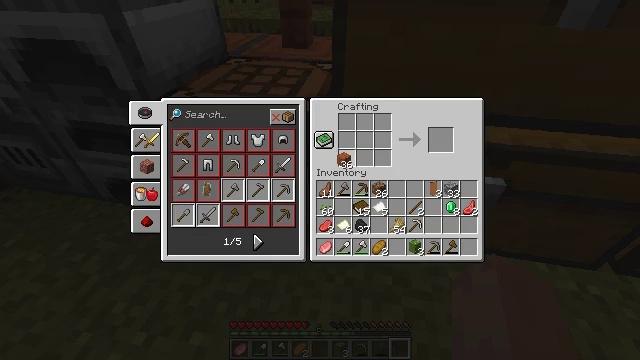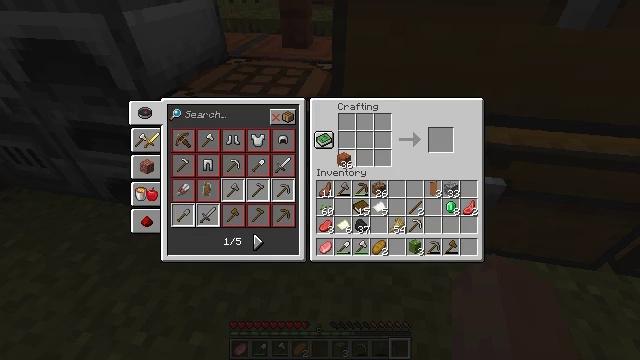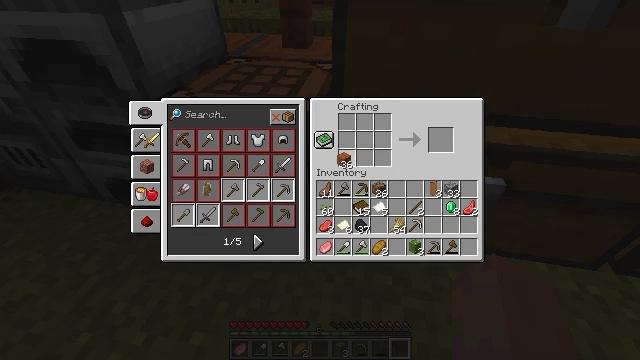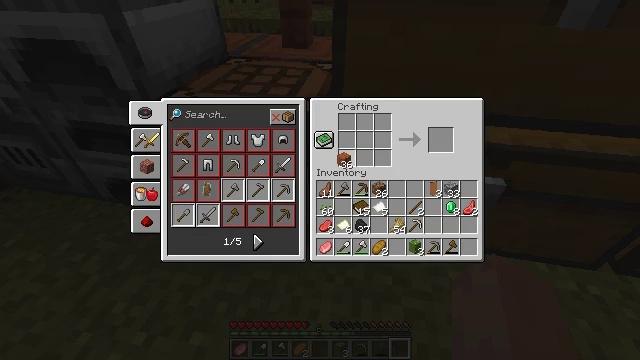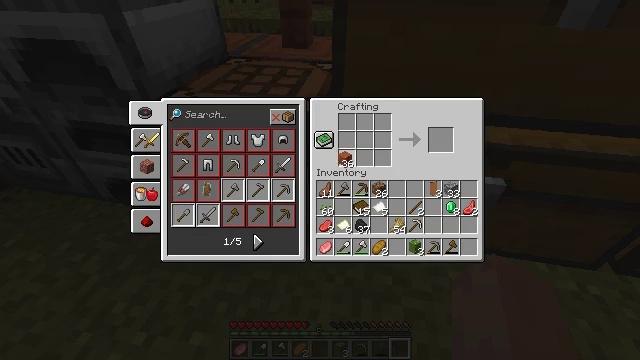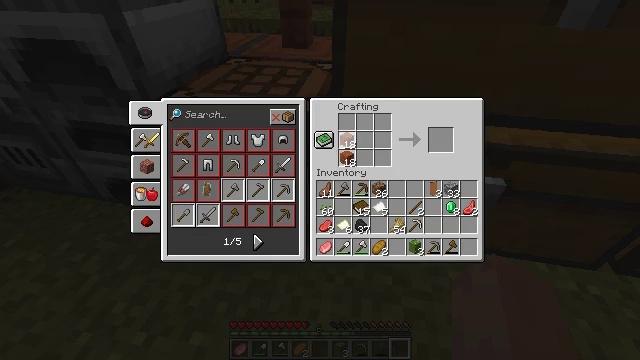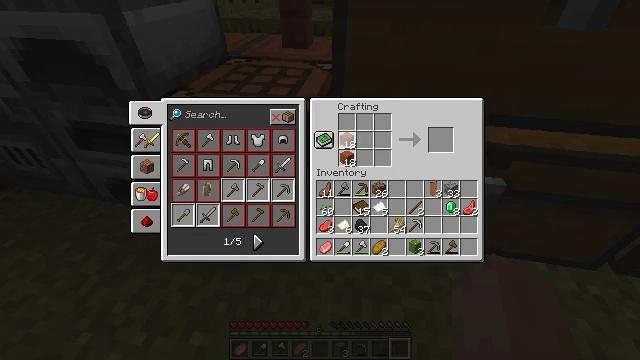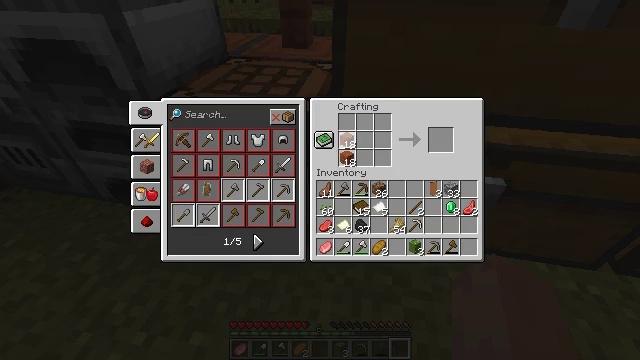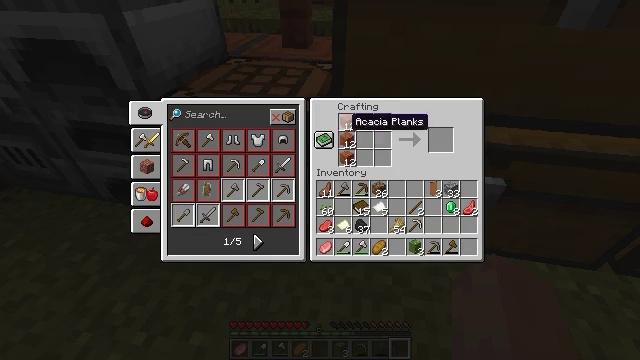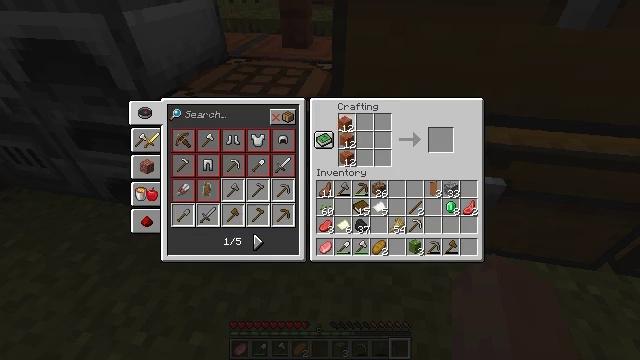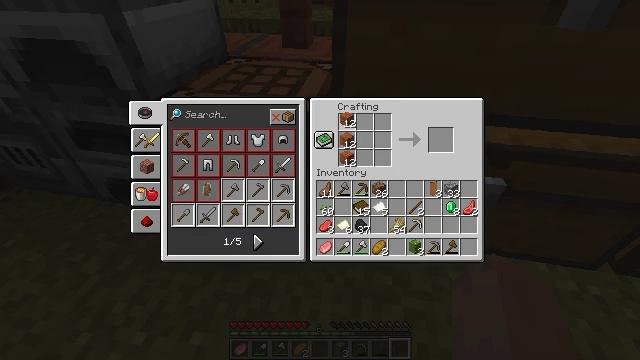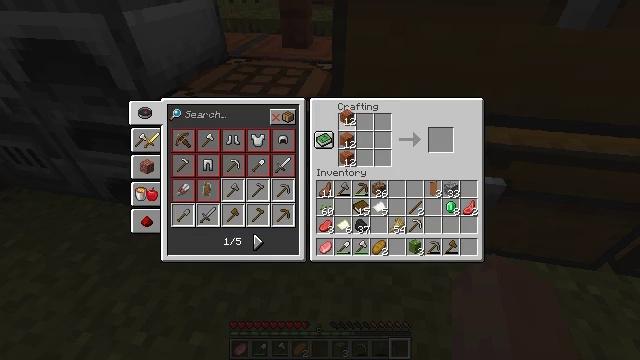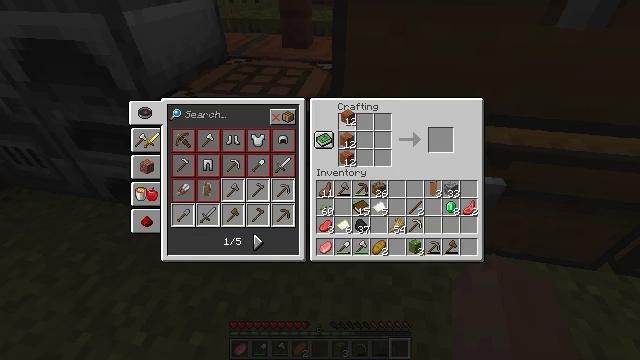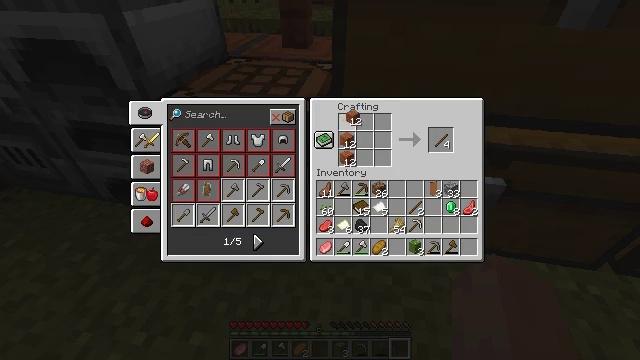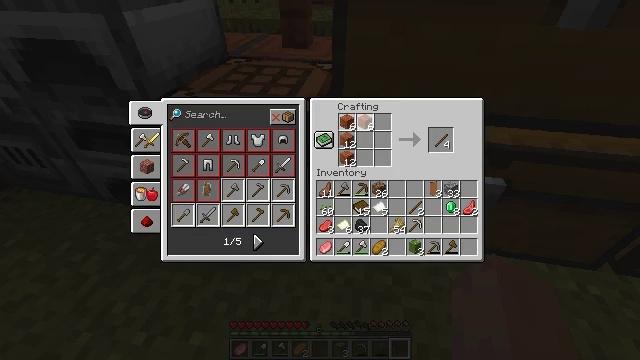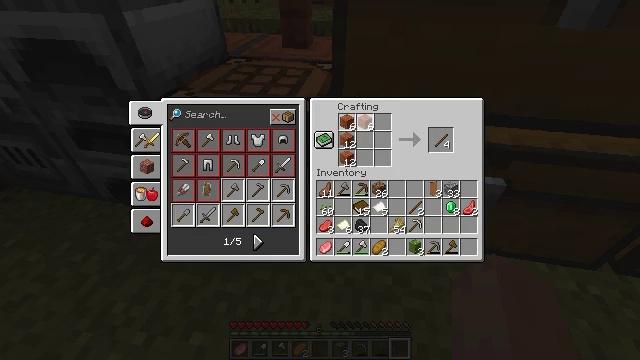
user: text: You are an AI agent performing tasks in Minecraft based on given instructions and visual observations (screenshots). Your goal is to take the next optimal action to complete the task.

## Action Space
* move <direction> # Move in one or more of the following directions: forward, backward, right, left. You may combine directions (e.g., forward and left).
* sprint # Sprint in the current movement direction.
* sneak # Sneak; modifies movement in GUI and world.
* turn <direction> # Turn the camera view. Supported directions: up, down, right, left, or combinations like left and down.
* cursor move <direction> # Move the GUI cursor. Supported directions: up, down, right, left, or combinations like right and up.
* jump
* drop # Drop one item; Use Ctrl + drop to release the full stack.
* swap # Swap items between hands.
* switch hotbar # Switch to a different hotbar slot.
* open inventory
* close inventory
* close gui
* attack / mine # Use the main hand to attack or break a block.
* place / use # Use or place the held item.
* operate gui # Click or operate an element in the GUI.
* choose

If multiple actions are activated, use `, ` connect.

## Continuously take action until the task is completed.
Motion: motion action
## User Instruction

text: Interact with the crafting table to make an acacia door.
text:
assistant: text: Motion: no_op
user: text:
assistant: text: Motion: operate gui
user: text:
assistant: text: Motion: operate gui
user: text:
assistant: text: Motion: operate gui
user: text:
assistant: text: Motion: cursor move up, operate gui
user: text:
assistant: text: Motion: operate gui
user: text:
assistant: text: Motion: operate gui
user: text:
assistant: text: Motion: no_op
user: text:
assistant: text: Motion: operate gui
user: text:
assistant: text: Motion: operate gui
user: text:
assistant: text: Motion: no_op
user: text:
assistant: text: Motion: operate gui
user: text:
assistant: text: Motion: operate gui
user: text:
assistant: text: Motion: operate gui
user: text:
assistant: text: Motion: operate gui
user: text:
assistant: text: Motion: operate gui
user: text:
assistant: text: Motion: cursor move down, operate gui
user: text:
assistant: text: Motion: operate gui
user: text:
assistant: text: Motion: operate gui
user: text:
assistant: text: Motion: operate gui
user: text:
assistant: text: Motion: operate gui
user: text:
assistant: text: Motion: operate gui
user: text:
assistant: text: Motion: operate gui
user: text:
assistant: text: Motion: operate gui
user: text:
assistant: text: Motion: no_op
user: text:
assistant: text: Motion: cursor move right
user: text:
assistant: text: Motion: cursor move right
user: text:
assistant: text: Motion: no_op
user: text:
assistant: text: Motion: no_op
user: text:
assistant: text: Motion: no_op